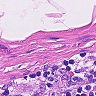
Metastatic tissue present: no